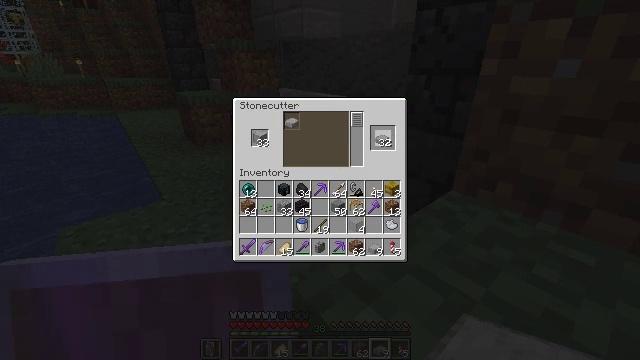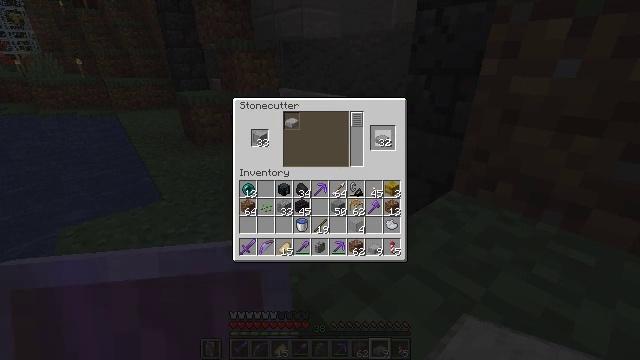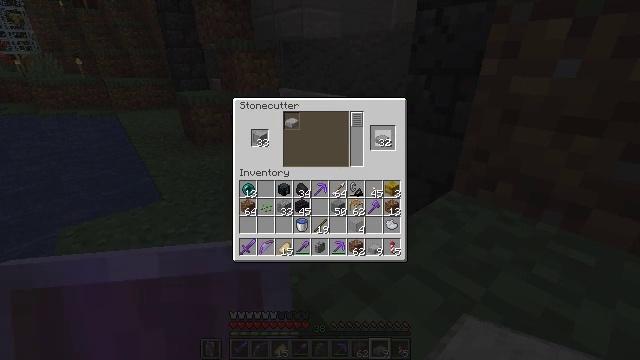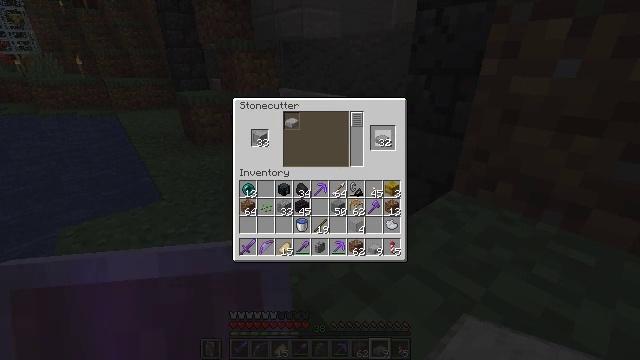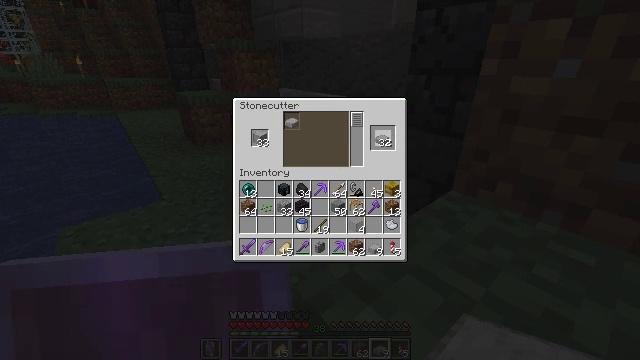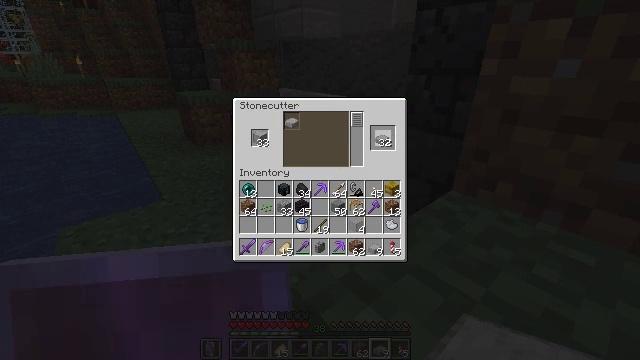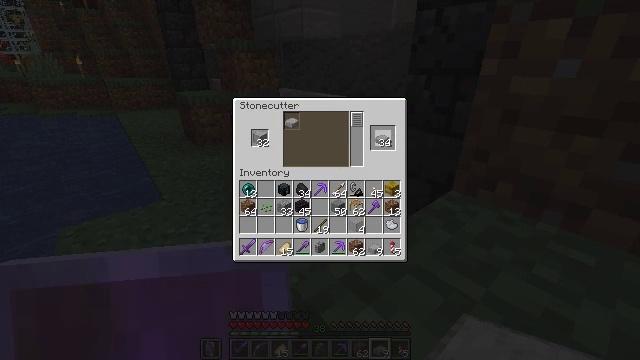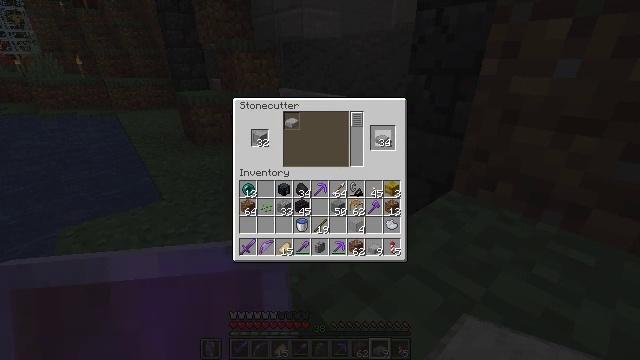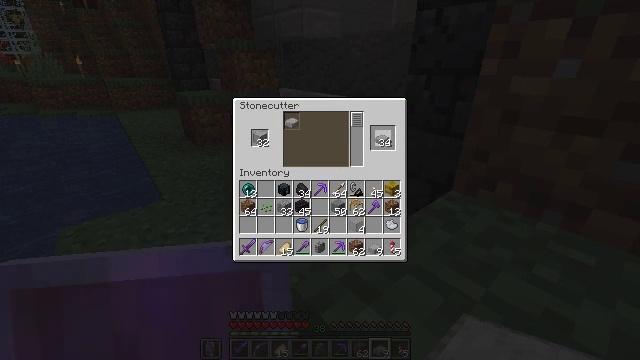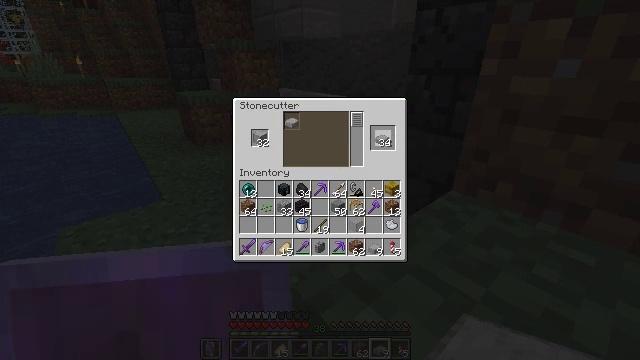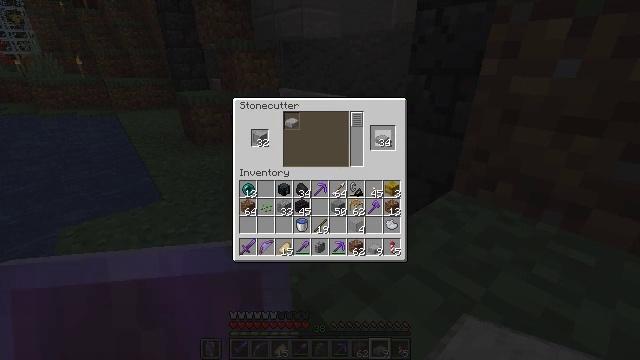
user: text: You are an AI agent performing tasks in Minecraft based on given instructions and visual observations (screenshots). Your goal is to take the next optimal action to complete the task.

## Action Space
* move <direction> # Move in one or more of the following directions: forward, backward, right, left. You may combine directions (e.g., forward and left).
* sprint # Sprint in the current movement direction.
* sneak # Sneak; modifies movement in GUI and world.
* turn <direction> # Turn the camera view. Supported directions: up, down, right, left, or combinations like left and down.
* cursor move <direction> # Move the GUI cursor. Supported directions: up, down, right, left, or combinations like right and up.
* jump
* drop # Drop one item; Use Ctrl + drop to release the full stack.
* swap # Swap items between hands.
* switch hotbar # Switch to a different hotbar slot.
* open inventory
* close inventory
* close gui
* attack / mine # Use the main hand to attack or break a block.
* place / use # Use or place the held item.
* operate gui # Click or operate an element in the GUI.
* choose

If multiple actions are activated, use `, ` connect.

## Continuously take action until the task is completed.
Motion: motion action
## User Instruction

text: Craft several smooth stone slab on the crafting table.
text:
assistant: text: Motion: no_op
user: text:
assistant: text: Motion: no_op
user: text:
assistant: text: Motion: attack / mine
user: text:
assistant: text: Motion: attack / mine
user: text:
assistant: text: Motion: attack / mine
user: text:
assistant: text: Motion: no_op
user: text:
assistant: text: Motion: no_op
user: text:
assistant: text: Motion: no_op
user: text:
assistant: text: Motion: no_op
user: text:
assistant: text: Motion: no_op
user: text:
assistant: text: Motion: no_op